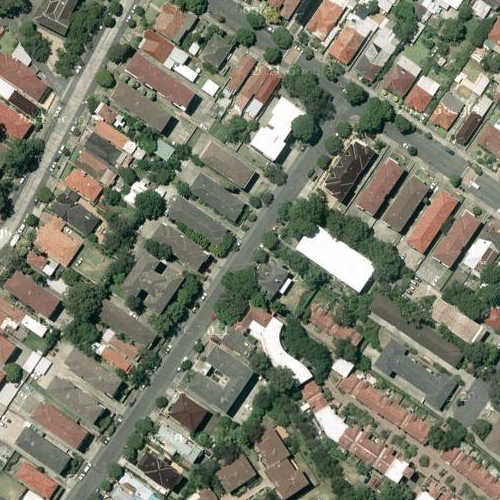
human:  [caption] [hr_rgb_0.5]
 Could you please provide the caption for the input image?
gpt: This is a residential area with many houses arranged neatly .

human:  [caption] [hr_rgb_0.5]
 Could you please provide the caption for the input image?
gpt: A residential area with houses arranged neatly while many plants on the roadside .

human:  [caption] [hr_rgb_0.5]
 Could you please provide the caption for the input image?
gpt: A town with many houses densely arranged with some raods go through this area .

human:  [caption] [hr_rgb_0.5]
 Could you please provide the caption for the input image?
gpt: A residential area with houses arranged neatly and some roads go through this area .

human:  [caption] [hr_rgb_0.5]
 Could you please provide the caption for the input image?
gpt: This is a residential area with houses desnsely arranged .